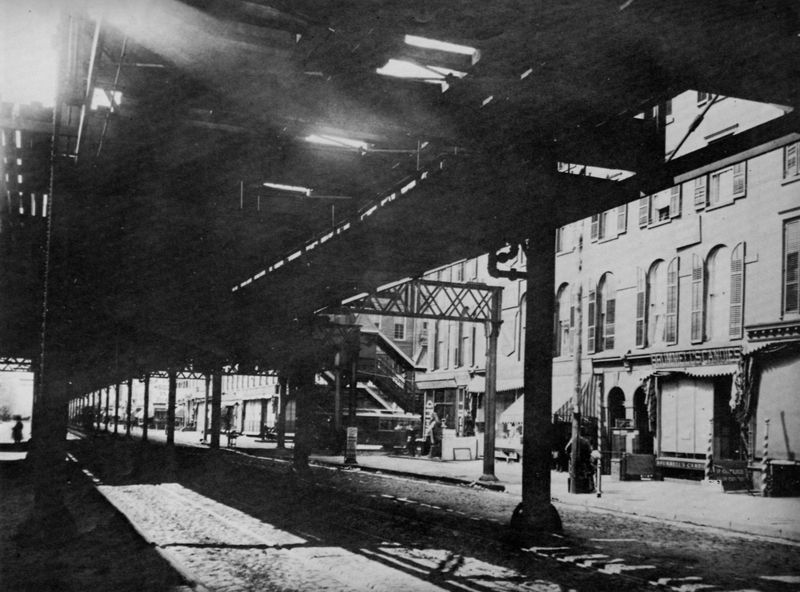
Titel: Sixth Avenue zwischen der 42nd Street und der 43nd Street
Künstler: Amerikanischer Photograph
Schlagwörter: schatten, stadt, fenster, licht, schwarz, strasse, säule, haus, brücke, sonne, schlagschatten, fassaden, industrie, foto, fotografie, photographie, eisen, sonnenstrahl, strahl, bahnhof, industrialisierung, bahn, eisenbahn, gleise, fotografoe, stadtteil, new york, arbeiterviertel, s bahn, hochbahn